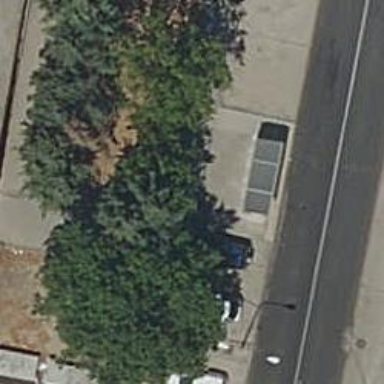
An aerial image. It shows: Bus stop with shelter. It is platform for public transport.